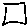
Label: square